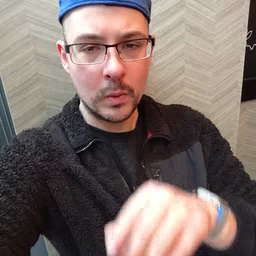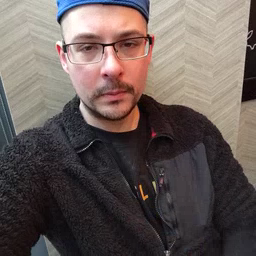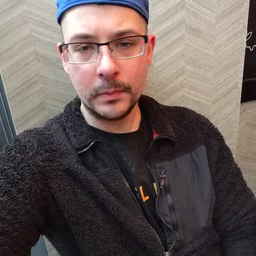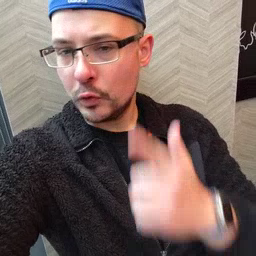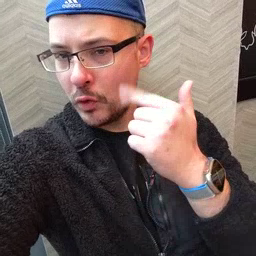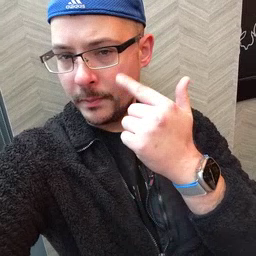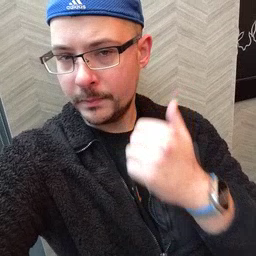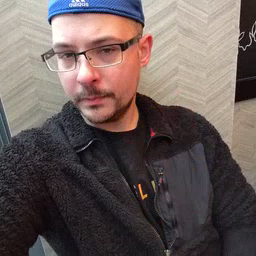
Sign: cry